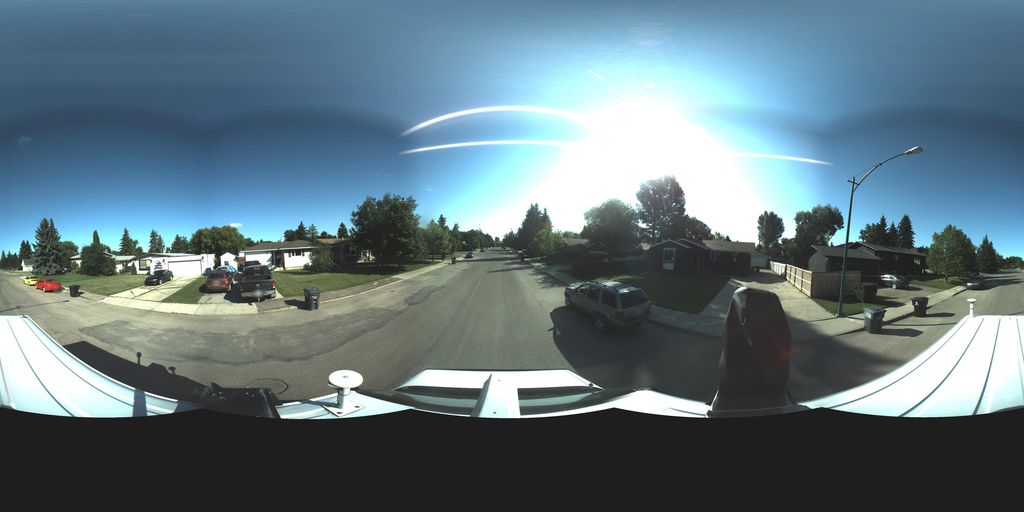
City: saskatoon